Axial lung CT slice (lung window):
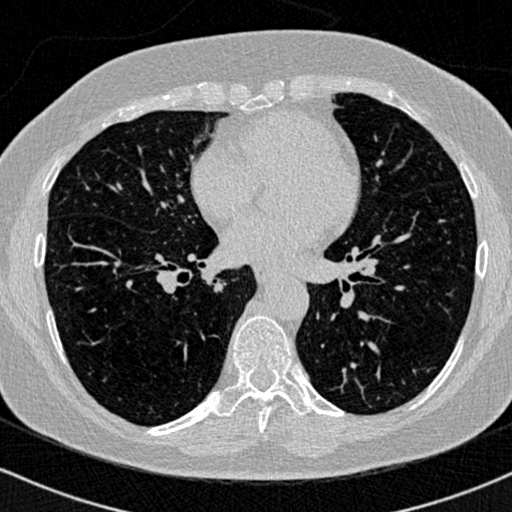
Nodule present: no